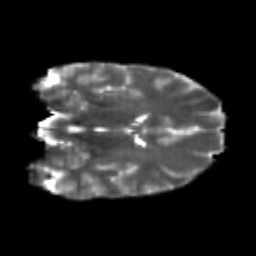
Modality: T2w
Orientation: coronal
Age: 20
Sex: male
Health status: healthy
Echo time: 0.074 s